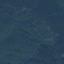
Land use / land cover class: Forest